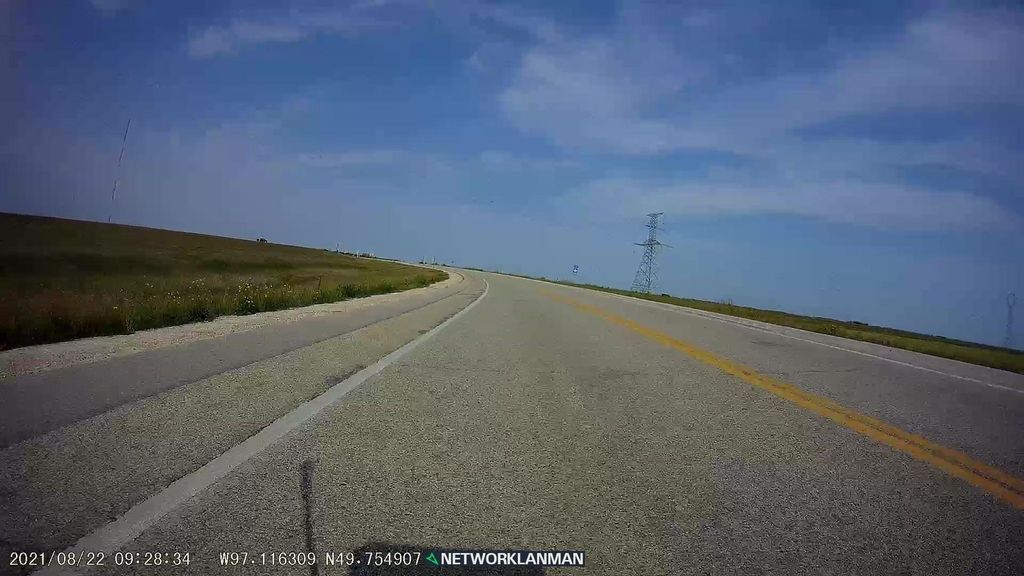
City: winnipeg